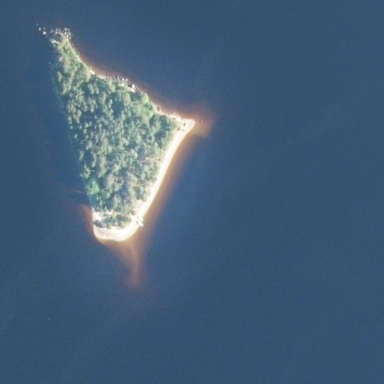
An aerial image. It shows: Islet.